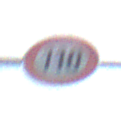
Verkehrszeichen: Geschwindigkeit110
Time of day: Midday
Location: Outdoor (Suburban)
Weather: Overcast
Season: NotSpecified
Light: Natural